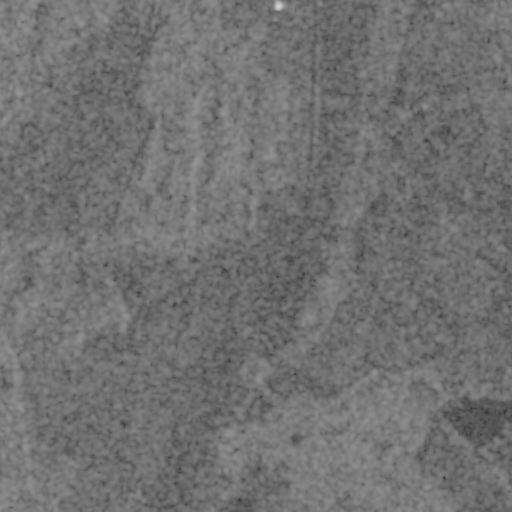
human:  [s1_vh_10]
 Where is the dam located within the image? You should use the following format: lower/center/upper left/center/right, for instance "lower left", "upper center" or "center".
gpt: The dam is located in the lower right of the image.
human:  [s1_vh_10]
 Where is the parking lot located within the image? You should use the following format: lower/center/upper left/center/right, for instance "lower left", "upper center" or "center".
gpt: There is no parking lot in the image.

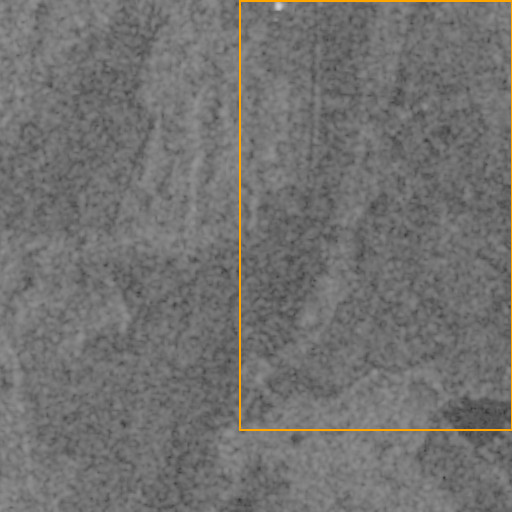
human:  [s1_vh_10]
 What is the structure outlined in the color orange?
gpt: The structure outlined in orange is a crop field.
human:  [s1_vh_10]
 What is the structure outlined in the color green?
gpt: There is no green outline.